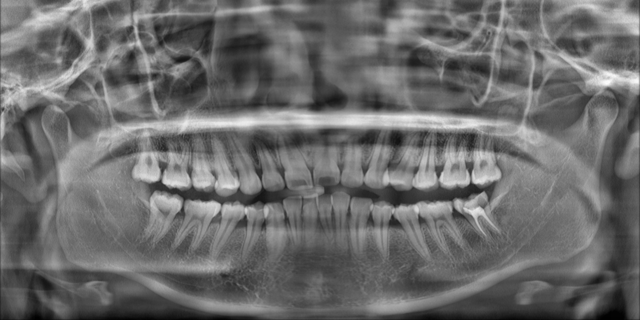
adult